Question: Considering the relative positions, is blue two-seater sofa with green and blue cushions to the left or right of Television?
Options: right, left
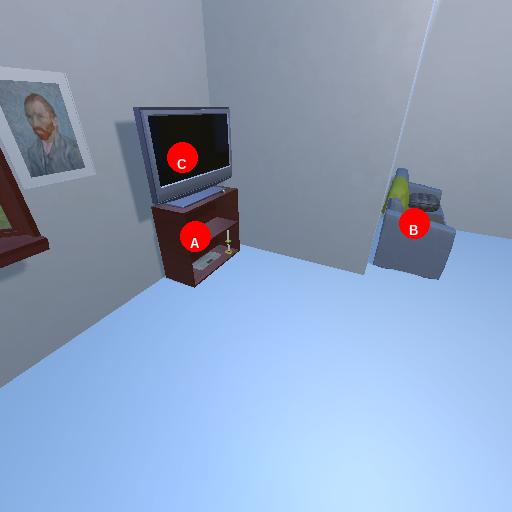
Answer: right